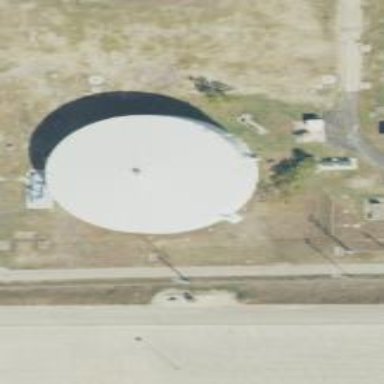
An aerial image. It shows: Building with storage tank.